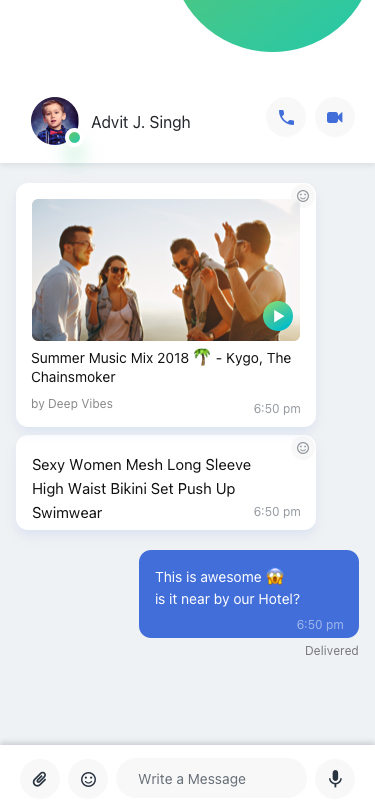
Text in this UI design:
6:50 pm
Sexy Women Mesh Long Sleeve High Waist Bikini Set Push Up Swimwear
6:50 pm
Summer Music Mix 2018 🌴 - Kygo, The Chainsmoker
by Deep Vibes
Delivered
6:50 pm
This is awesome 😱
is it near by our Hotel?
Write a Message
Advit J. Singh
Write a Message